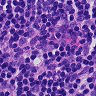
Metastatic tissue present: no